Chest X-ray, PA view. Patient: 57 years old, sex M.
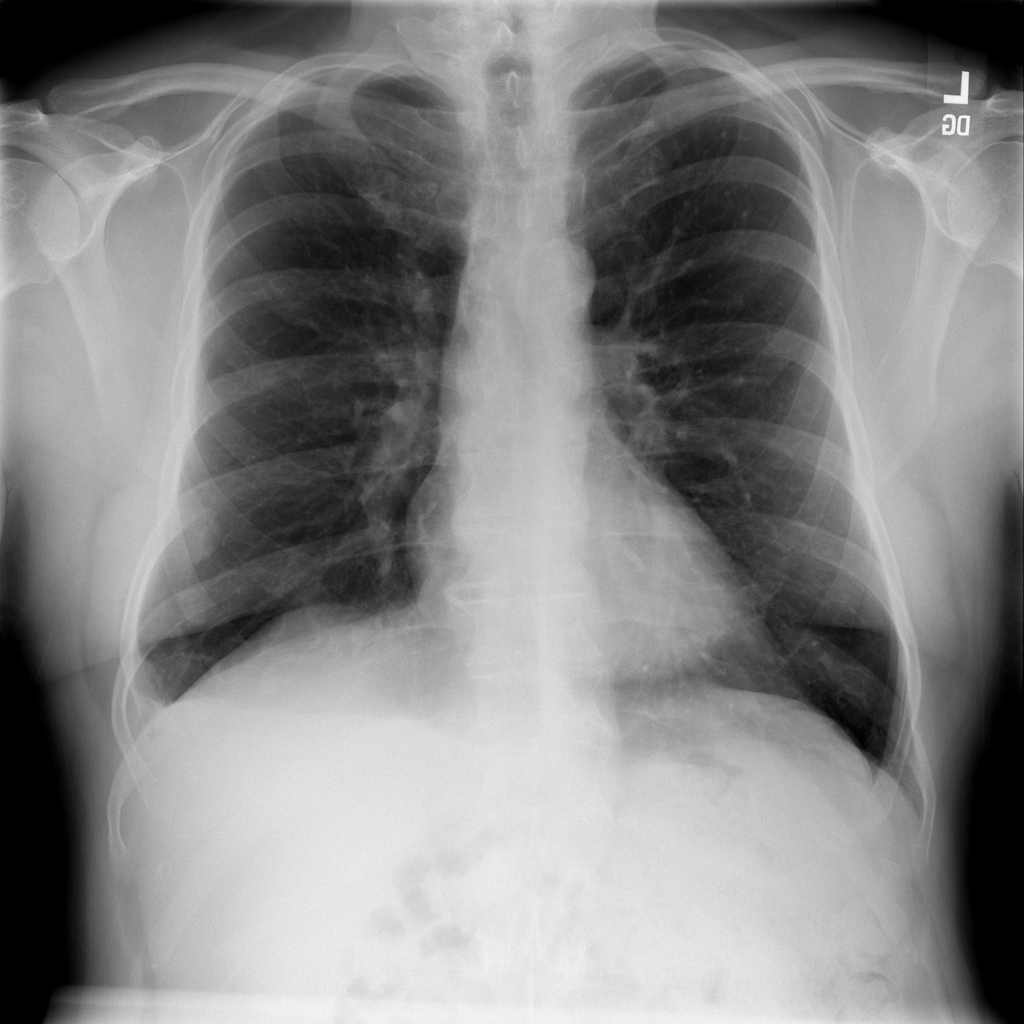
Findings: Effusion, Mass